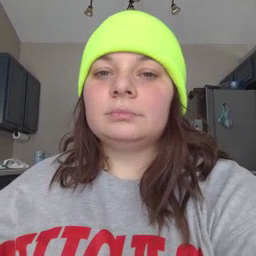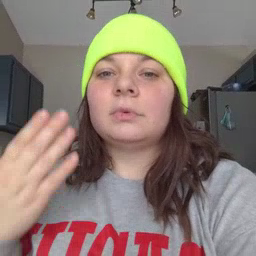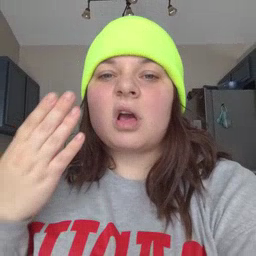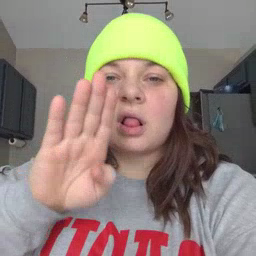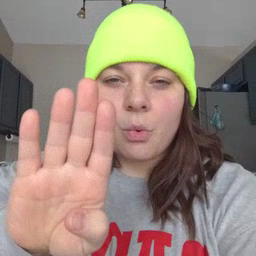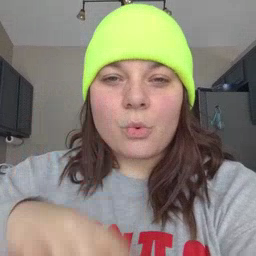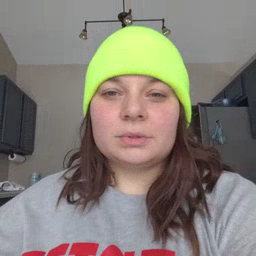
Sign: close